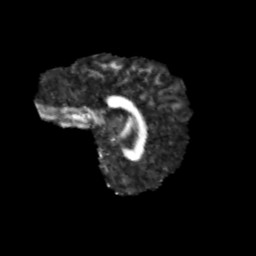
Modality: FA
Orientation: sagittal
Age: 11
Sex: male
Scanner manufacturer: siemens
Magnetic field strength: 3 T
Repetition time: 3.8 s
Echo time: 0.07 s